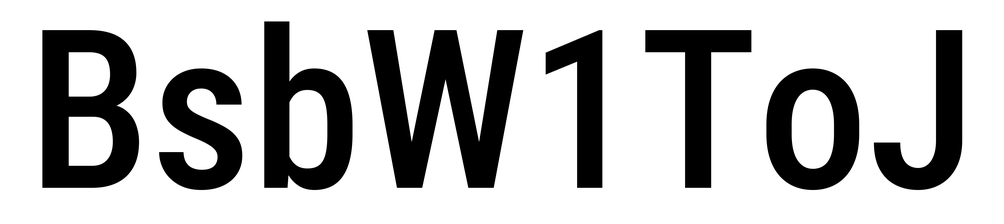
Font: Roboto_Condensed_Medium